【题型】填空题　【知识点】解析几何　【难度】medium
设双曲线$\Gamma$的两个焦点为$F_1,F_2$，以$\Gamma$的实轴为直径的圆记作$C_1$，过$F_1$作圆$C_1$的切线$l$，$l$分别交$\Gamma$的两支于点$M,N$，若$\cos\angle F_1NF_2 = \dfrac{5}{13}$，则$\Gamma$的离心率为$\underline{\quad\quad}$.
【解答】
【答案】$\dfrac{\sqrt{34}}{3}$ / $\dfrac{1}{3}\sqrt{34}$

【分析】根据已知有$\sin\angle F_1NF_2 = \dfrac{12}{13}$且点$N$位于双曲线的右支，应用正弦定理及双曲线的定义得$|NF_1| = \dfrac{25}{6}a$、$|NF_2| = \dfrac{13}{6}a$，再应用余弦定理得到齐次方程，即可求离心率.

【详解】由题知，$M$、$N$两点位于双曲线的两支，且$\cos\angle F_1NF_2 = \dfrac{5}{13}$，

$\therefore \sin\angle F_1NF_2 = \dfrac{12}{13}$且点$N$位于双曲线的右支，如图所示，

在$\triangle F_1NF_2$中，由正弦定理得$\dfrac{|NF_2|}{\sin\angle NF_1F_2} = \dfrac{|F_1F_2|}{\sin\angle F_1NF_2}$，

$\therefore |NF_2| = \dfrac{|F_1F_2|\cdot \sin\angle NF_1F_2}{\sin\angle F_1NF_2} = \dfrac{2c \cdot \dfrac{a}{c}}{\dfrac{12}{13}} = \dfrac{13}{6}a$，

$\because |NF_1| - |NF_2| = 2a$，

$\therefore |NF_1| = \dfrac{25}{6}a$，

在$\triangle F_1NF_2$中，$|F_1F_2|^2 = |NF_1|^2 + |NF_2|^2 - 2|NF_1|\cdot |NF_2|\cdot \cos\angle F_1NF_2$，

即$4c^2 = \left(\dfrac{25}{6}a\right)^2 + \left(\dfrac{13}{6}a\right)^2 - 2\left(\dfrac{25}{6}a\right)\cdot \left(\dfrac{13}{6}a\right)\cdot \dfrac{5}{13}$，

化简得$9c^2 = 34a^2$，即$e = \dfrac{c}{a} = \dfrac{\sqrt{34}}{3}$.

故答案为：$\dfrac{\sqrt{34}}{3}$
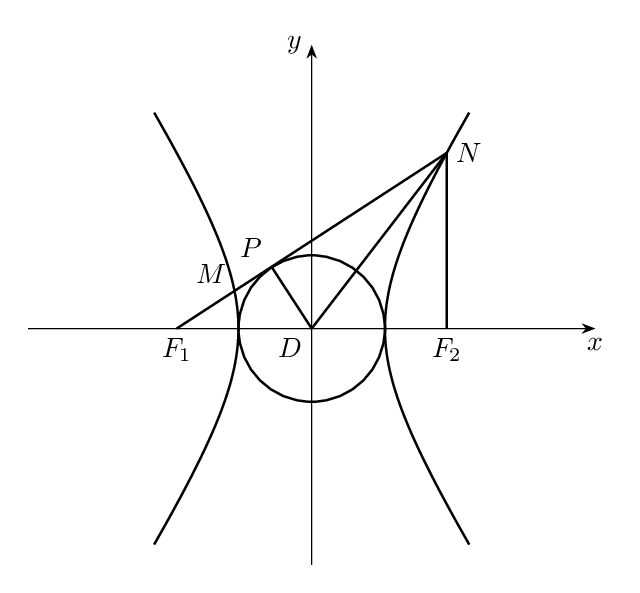